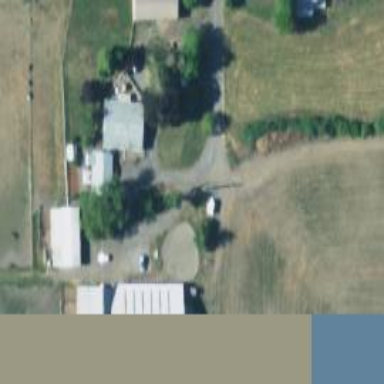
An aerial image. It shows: Driveway.